Question: I want to have some longer text in a cell to overlap in the next cell instead of wrapping, but without making the first column bigger.

If i give the cell
'''
white-space: nowrap;
position: absolute;
'''
it will be in the right position but other text will flow under it.
Thanks for a quick answer.
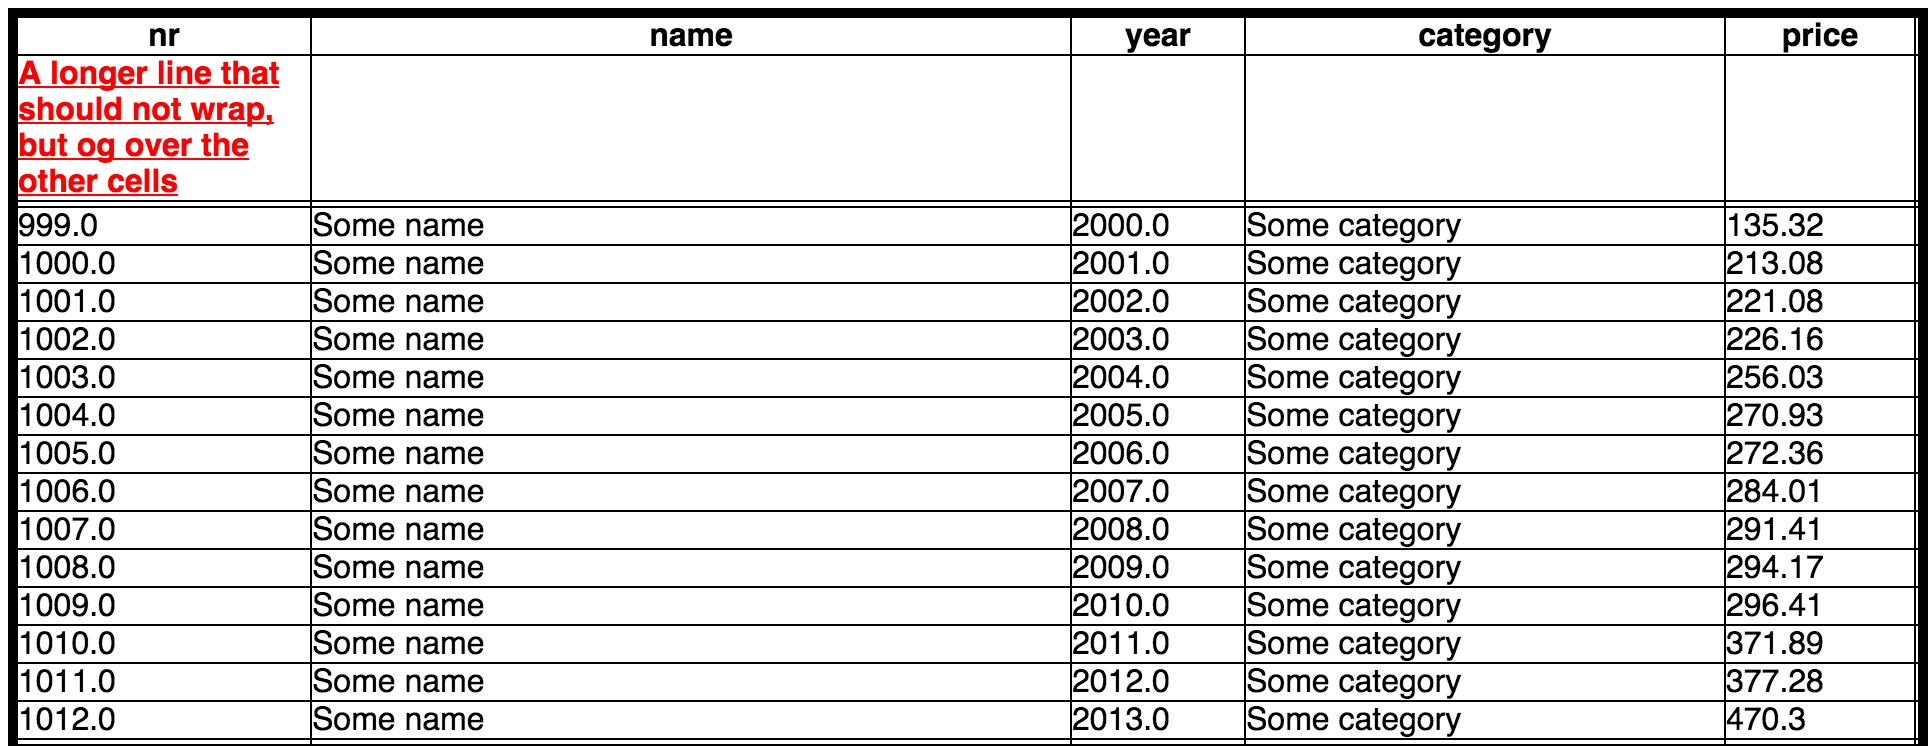
Answer: You can make the content of a cell flow into other cells on the same row by setting 'overflow: visible', preventing line breaks, and setting a fixed width, which also requires fixed table layout. You also need to set a fixed width for the table as a while, because otherwise browsers won't do fixed table layout.
'''
<style>
.x {
width: 3em;
white-space: nowrap;
overflow: visible;
color: red;
}
table {
table-layout: fixed;
}
th:nth-child(1) { width: 3em; }
th:nth-child(2) { width: 15em; }
th:nth-child(3) { width: 2em; }
th:nth-child(4) { width: 7em; }
th:nth-child(5) { width: 3em; }
</style>
<table border cellspacing=0>
<thead>
<th>nr<th>name<th>year<th>category<th>price
<tbody>
<tr>
<td><div class=x>A longer line that should not wrap , but go over the other cells</div></td>
<td><td><td><td>
<tr>
<td>999.0
<td>Some name
<td>2000
<td>Some category
<td>135.32
</table>
'''
This is so complicated that you should probably do what @MikeW suggests, which does not make the cell content overflow to other cells but makes the cell span all the five columns.